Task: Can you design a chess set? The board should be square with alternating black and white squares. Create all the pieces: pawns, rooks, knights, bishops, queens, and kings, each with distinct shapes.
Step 4531:
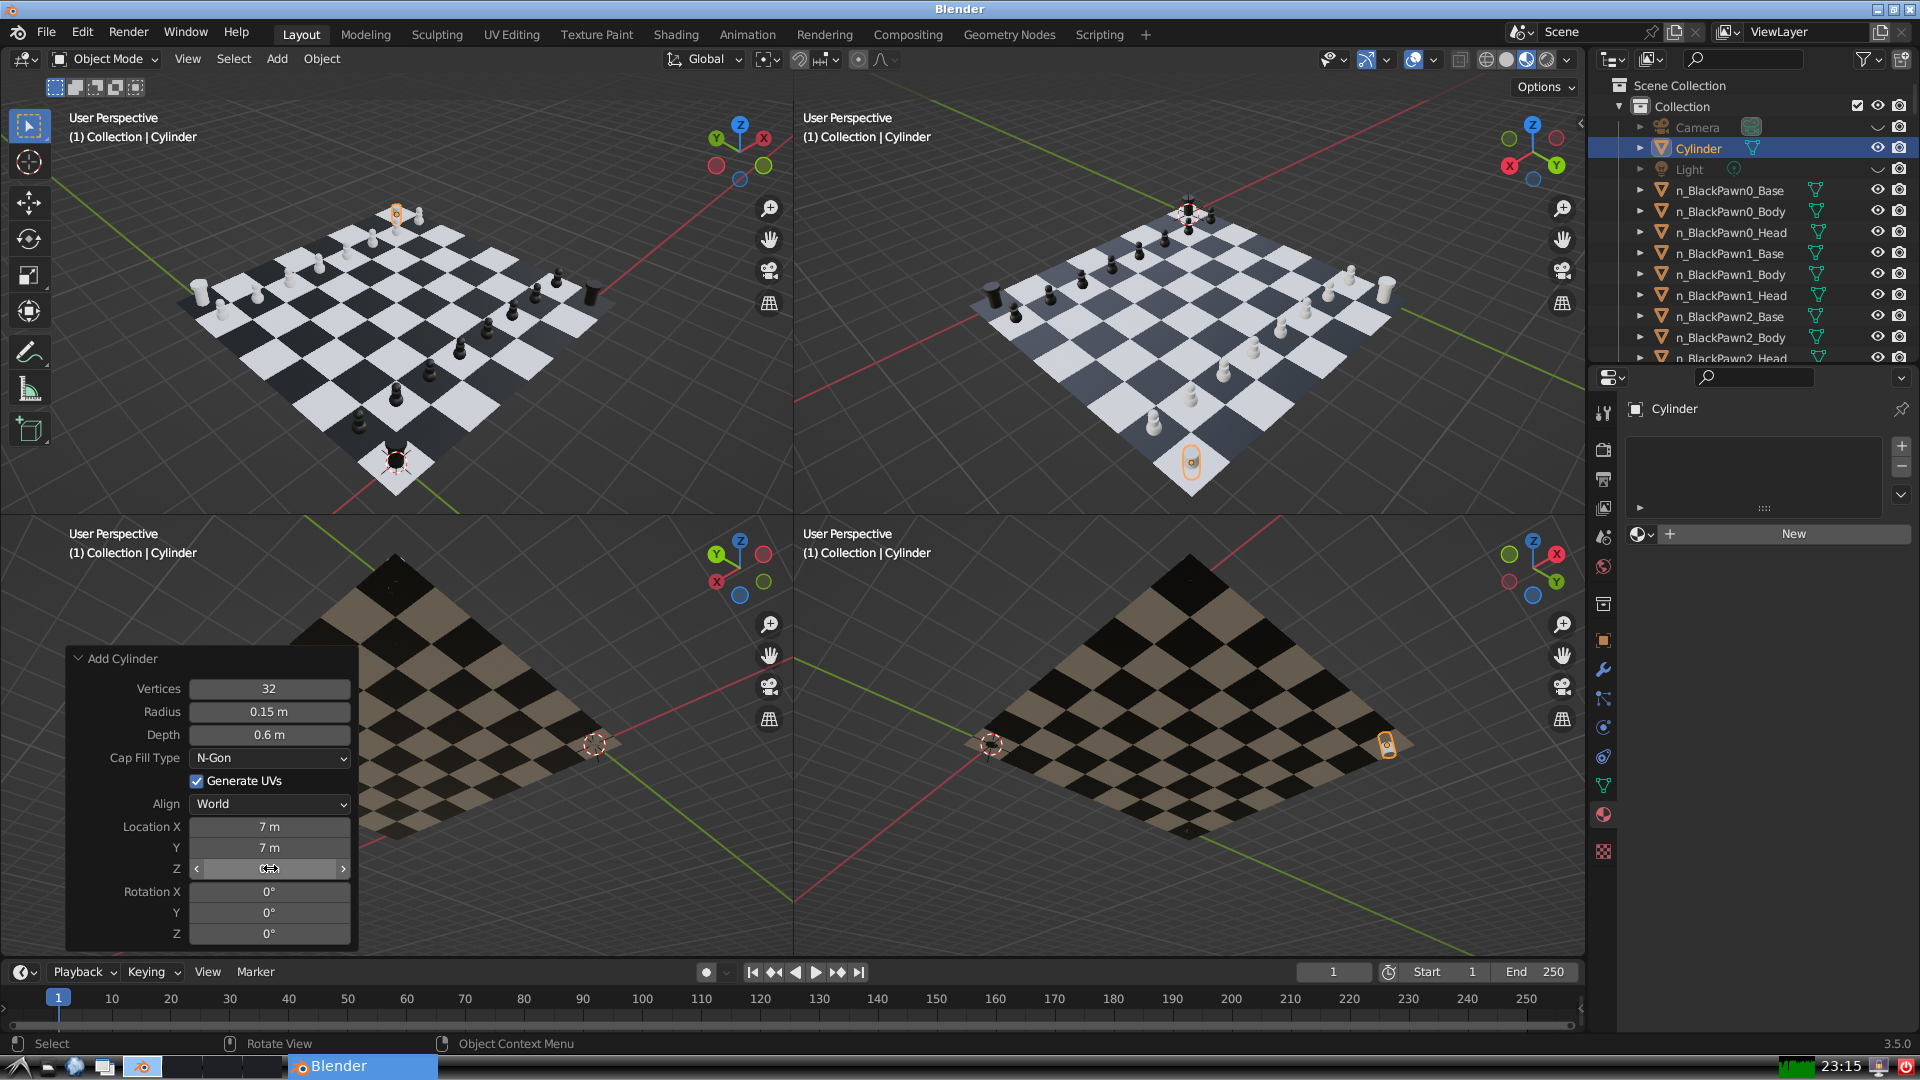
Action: click: no